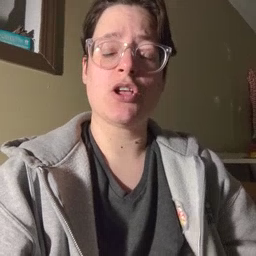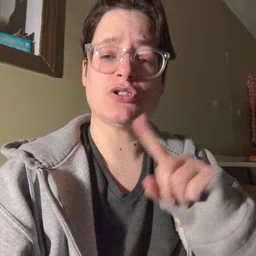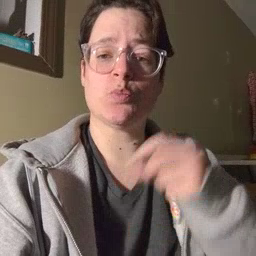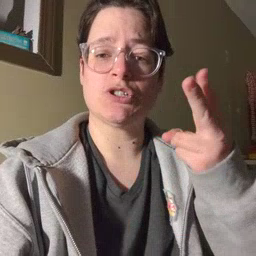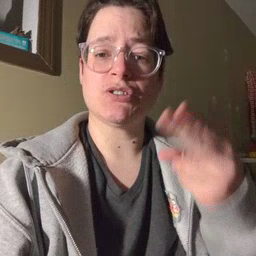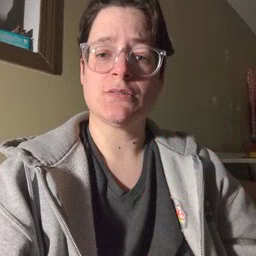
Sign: garbage